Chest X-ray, PA view. Patient: 58 years old, sex M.
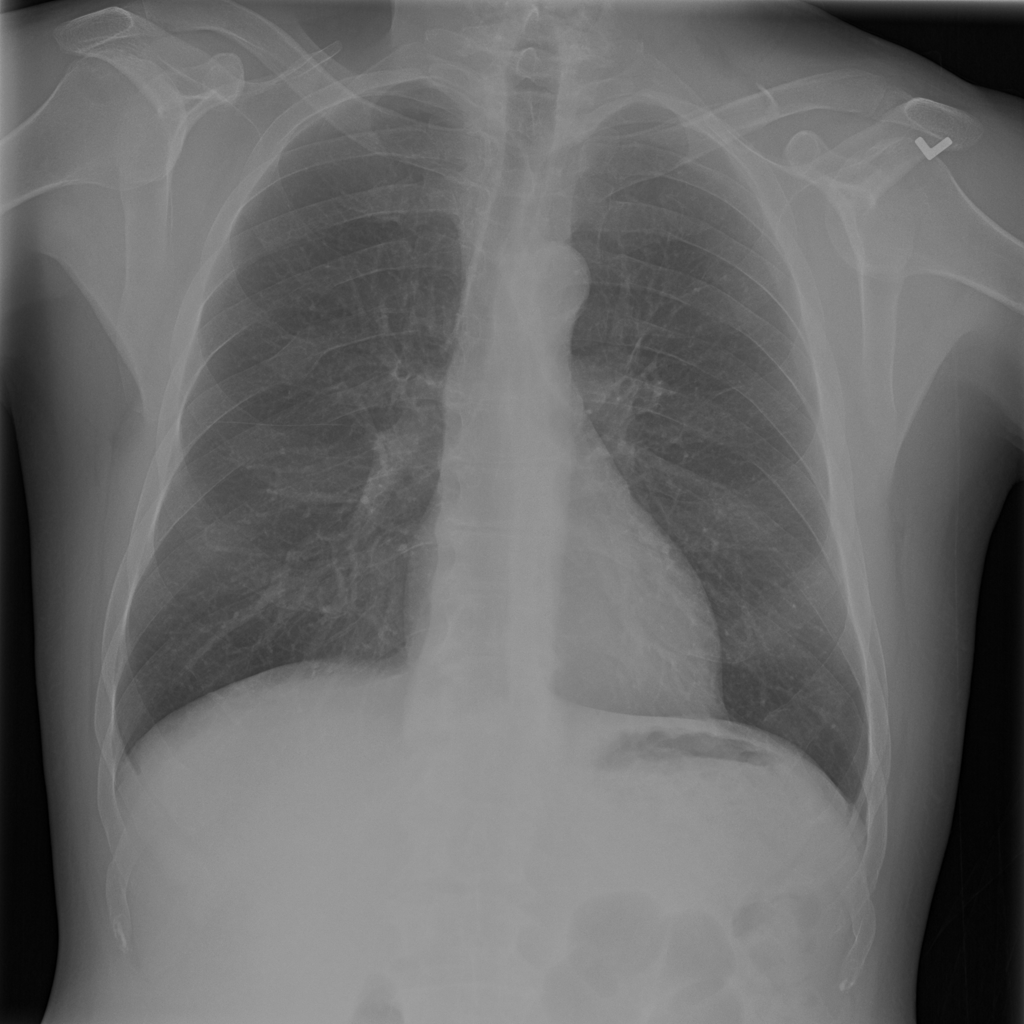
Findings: No Finding